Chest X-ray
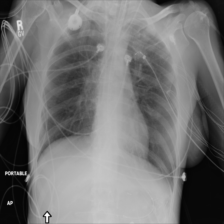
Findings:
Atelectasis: negative
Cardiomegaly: negative
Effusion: negative
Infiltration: negative
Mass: negative
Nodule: negative
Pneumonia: negative
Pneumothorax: negative
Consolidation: negative
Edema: negative
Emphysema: negative
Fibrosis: negative
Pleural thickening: negative
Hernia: negative